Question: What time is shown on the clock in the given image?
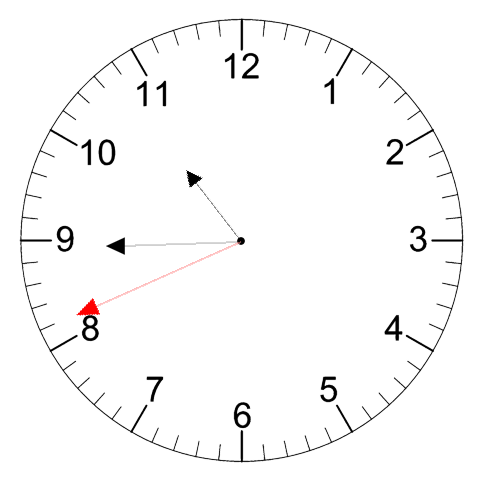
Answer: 10:44:41